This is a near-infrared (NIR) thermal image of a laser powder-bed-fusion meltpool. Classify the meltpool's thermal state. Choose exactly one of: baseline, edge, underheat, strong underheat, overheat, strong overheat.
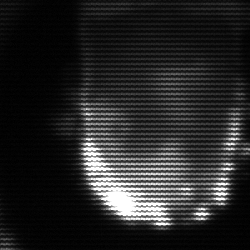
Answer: baseline